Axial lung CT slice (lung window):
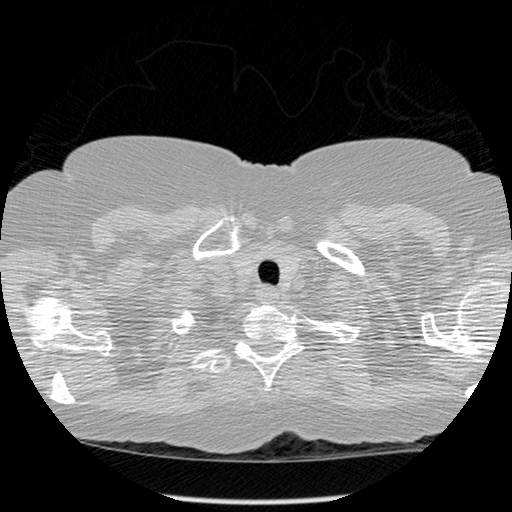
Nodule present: no